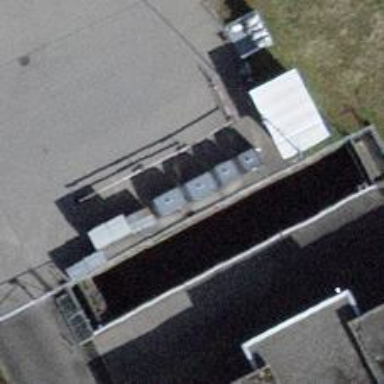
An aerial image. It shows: Wastewater plant.